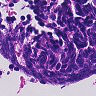
Metastatic tissue present: no